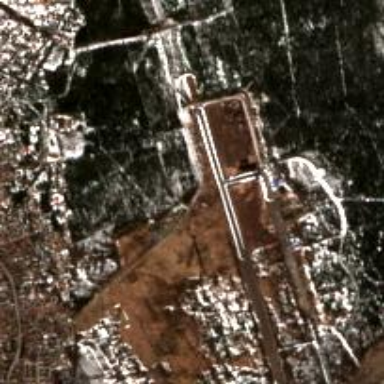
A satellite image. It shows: Runway at airport.